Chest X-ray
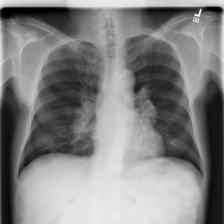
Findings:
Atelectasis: negative
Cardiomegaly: negative
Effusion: negative
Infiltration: negative
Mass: negative
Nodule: negative
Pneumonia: negative
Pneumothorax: negative
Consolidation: negative
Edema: negative
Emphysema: negative
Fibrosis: negative
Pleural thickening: positive
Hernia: negative